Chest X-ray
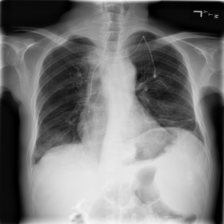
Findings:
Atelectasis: positive
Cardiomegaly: negative
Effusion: positive
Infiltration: negative
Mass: negative
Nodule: negative
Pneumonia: negative
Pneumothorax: negative
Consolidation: negative
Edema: negative
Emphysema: negative
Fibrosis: negative
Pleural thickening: negative
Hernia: negative